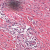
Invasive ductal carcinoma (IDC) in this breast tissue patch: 0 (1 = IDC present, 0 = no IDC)